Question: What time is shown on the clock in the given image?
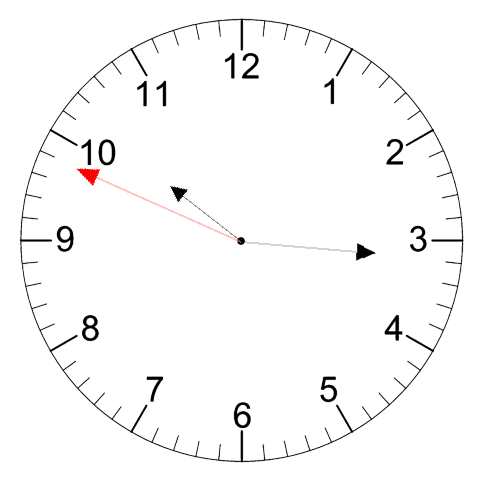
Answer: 10:15:49